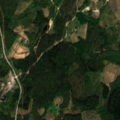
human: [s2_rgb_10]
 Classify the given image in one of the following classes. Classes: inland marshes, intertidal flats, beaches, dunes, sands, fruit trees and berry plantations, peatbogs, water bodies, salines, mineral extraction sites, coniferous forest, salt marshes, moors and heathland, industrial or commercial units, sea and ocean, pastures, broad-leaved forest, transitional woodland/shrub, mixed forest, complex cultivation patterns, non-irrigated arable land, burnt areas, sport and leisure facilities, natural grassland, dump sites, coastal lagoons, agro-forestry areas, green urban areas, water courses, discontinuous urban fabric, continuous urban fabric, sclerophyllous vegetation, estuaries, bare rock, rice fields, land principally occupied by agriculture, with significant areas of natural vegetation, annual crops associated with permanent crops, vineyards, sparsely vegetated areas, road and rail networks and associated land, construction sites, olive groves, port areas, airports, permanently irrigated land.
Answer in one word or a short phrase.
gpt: coniferous forest, mixed forest